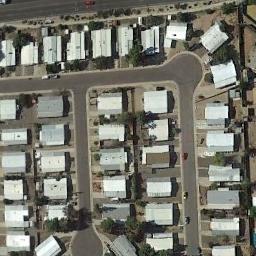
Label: mobile_home_park